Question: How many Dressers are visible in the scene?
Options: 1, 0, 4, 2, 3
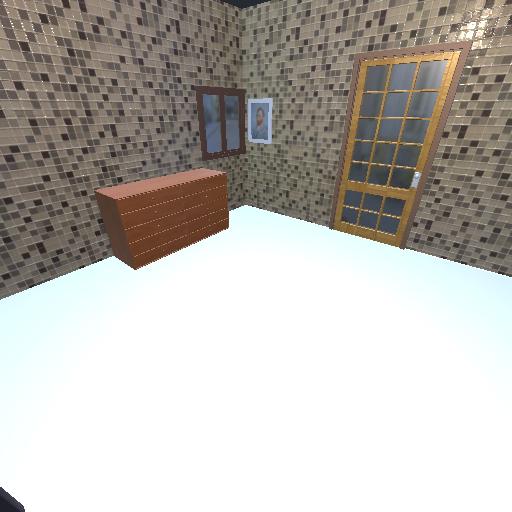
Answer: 1